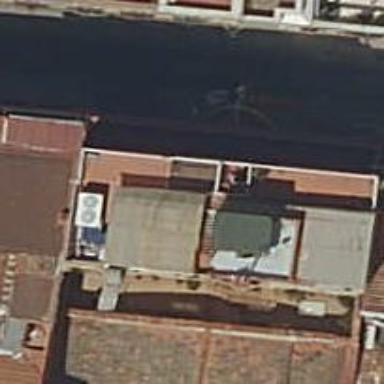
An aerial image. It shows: Hotel.